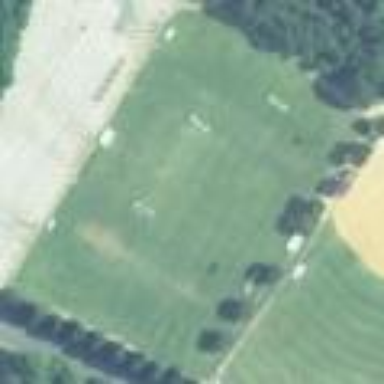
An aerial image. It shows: Grass pitch designated for soccer.